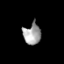
Tissue: prostate
Cell type: Myeloid cells
Senescence score: 0.3459
Nuclear area (px): 361
Mean DAPI intensity: 160.413